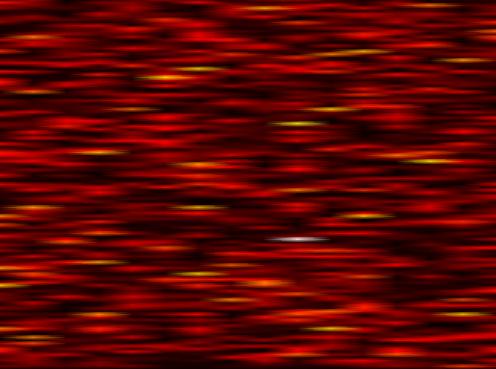
Label: OFDM